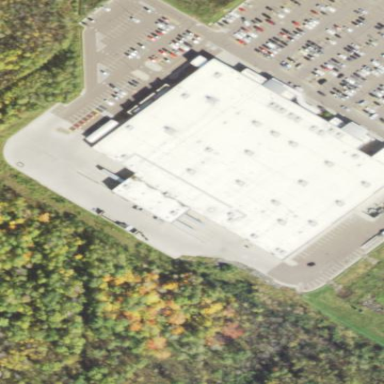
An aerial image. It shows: Retail building housing supermarket.